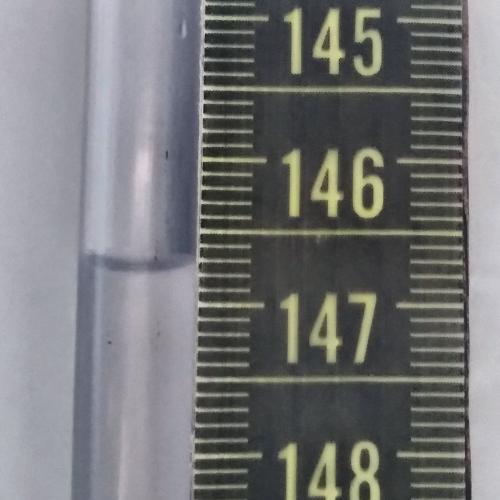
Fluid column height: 146.7 cm